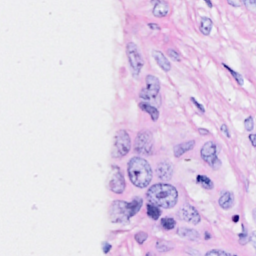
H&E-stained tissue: Breast